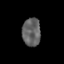
Tissue: skin
Cell type: Epithelial cells
Senescence score: 0.2612
Nuclear area (px): 509
Mean DAPI intensity: 98.24